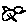
Label: bird